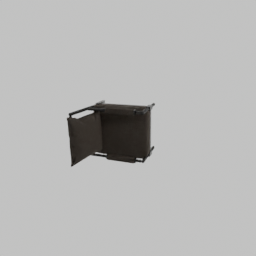
Label: furniture